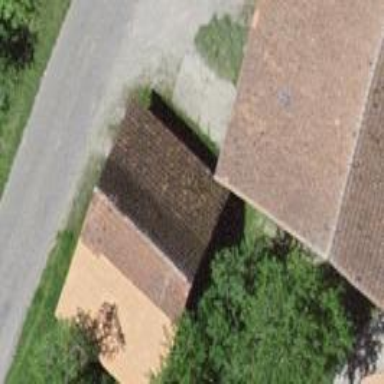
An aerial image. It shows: Rural barn.